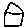
Label: house